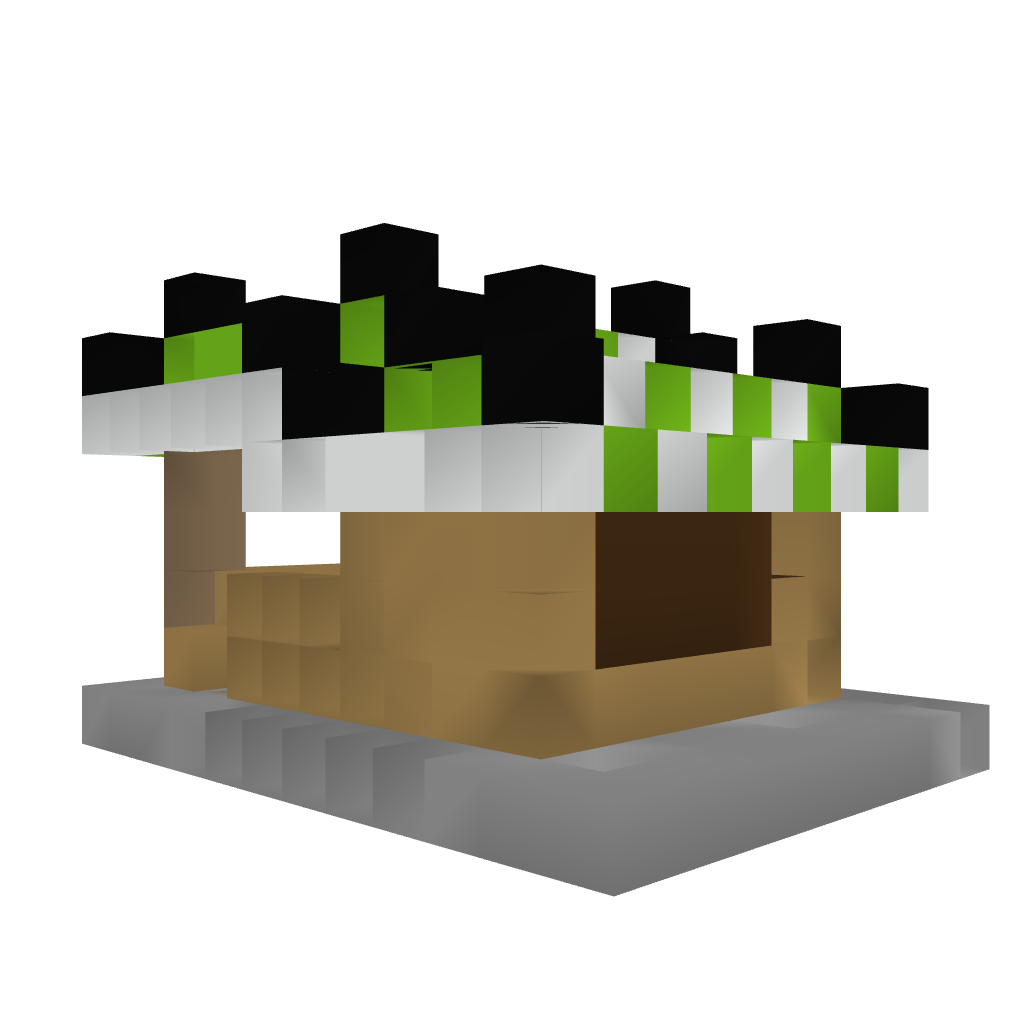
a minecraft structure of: Carnival Games #1 (Knock Down the Bottles)